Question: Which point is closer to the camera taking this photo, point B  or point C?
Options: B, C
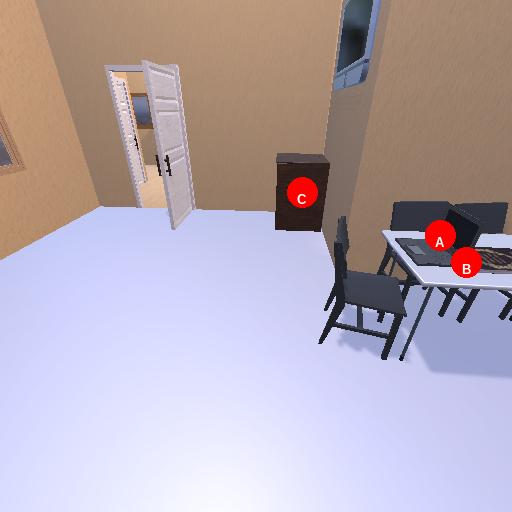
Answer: B